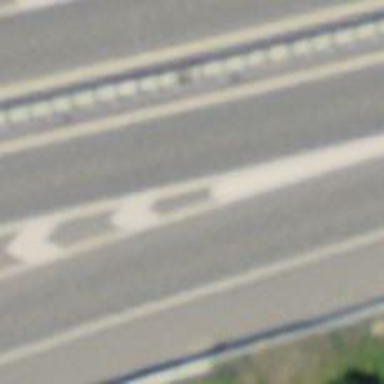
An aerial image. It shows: Motorway bridge with asphalt surface.